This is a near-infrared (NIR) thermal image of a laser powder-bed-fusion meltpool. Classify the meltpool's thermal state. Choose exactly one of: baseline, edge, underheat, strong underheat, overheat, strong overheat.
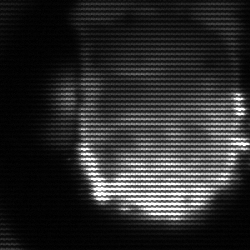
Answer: baseline